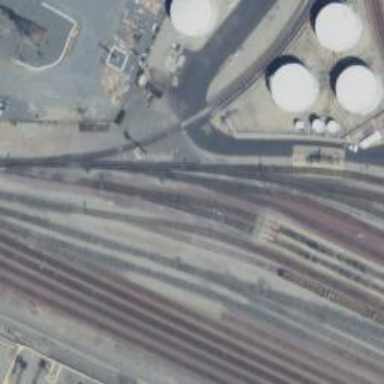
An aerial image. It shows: Railway yard used for servicing trains.